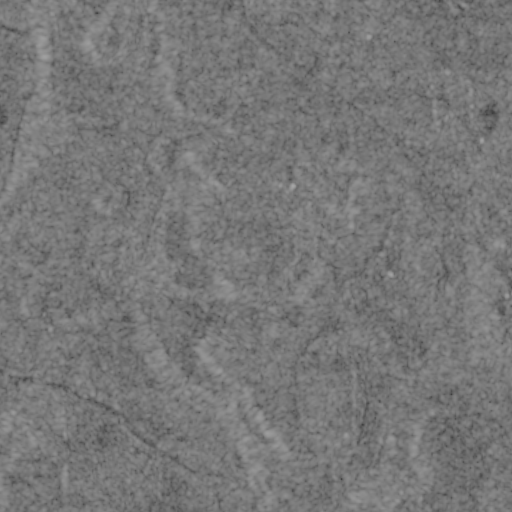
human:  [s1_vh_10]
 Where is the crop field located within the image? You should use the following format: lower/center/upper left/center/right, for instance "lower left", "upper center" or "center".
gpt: The crop field is located in the lower left of the image.
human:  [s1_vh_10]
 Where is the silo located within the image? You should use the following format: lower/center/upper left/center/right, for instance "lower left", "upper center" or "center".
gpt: The silo is located in the center left of the image.
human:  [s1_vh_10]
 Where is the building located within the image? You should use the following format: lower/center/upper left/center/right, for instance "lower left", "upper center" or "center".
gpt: The building is located in the center left of the image.
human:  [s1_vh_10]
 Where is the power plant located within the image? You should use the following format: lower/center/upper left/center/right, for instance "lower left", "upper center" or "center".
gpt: There is no power plant in the image.

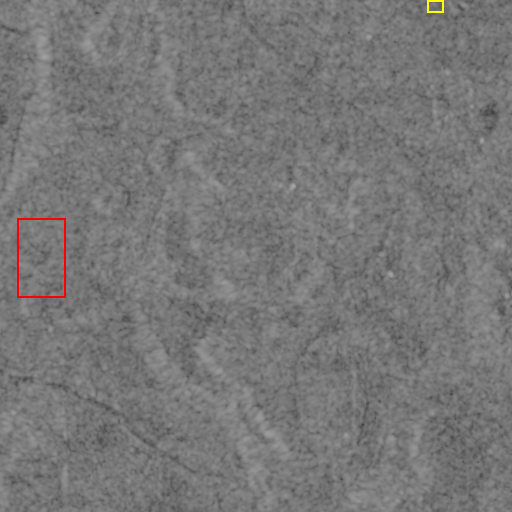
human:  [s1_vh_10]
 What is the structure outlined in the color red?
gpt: The structure outlined in red is a crop field.
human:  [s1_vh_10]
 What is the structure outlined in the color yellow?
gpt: The structure outlined in yellow is a building.
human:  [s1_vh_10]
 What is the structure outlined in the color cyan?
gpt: There is no cyan outline.